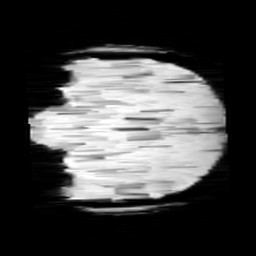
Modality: minIP
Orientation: coronal
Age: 13
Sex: male
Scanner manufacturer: siemens
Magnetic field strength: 3 T
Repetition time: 0.027 s
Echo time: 0.02 s